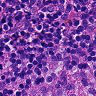
Metastatic tissue present: no